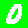
Digit: 0